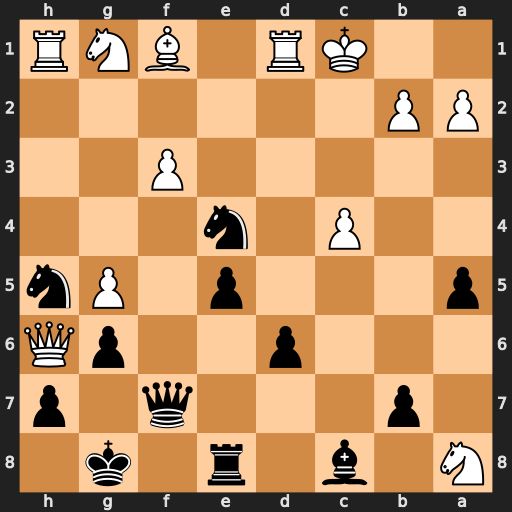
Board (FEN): N1b1r1k1/1p3q1p/3p2pQ/p3p1Pn/2P1n3/5P2/PP6/2KR1BNR
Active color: b
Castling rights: -
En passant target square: -
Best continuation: Qf4+ Kb1 Nf2 Rxh5 gxh5 Ne2 Qf5+ Kc1 Nxd1